Chest X-ray:
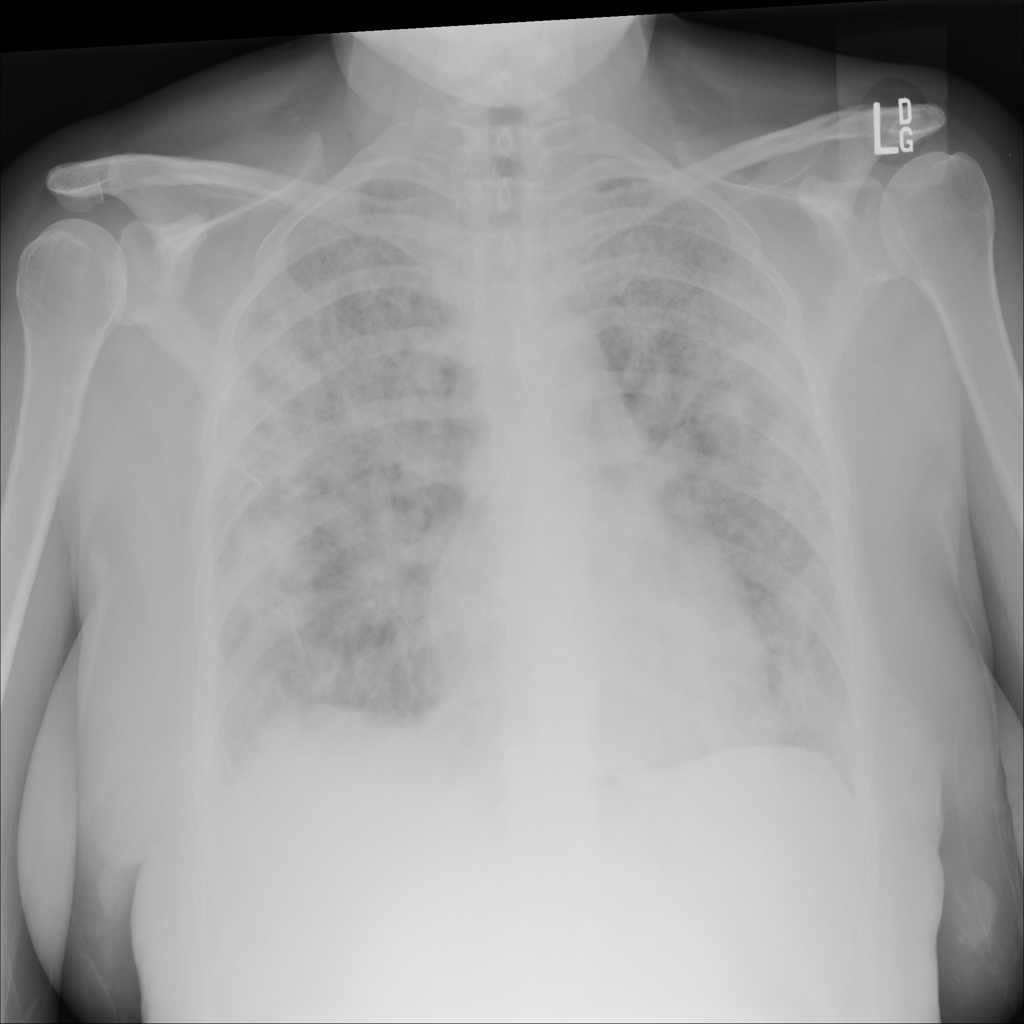
Findings: Consolidation, Effusion
No abnormal finding: no